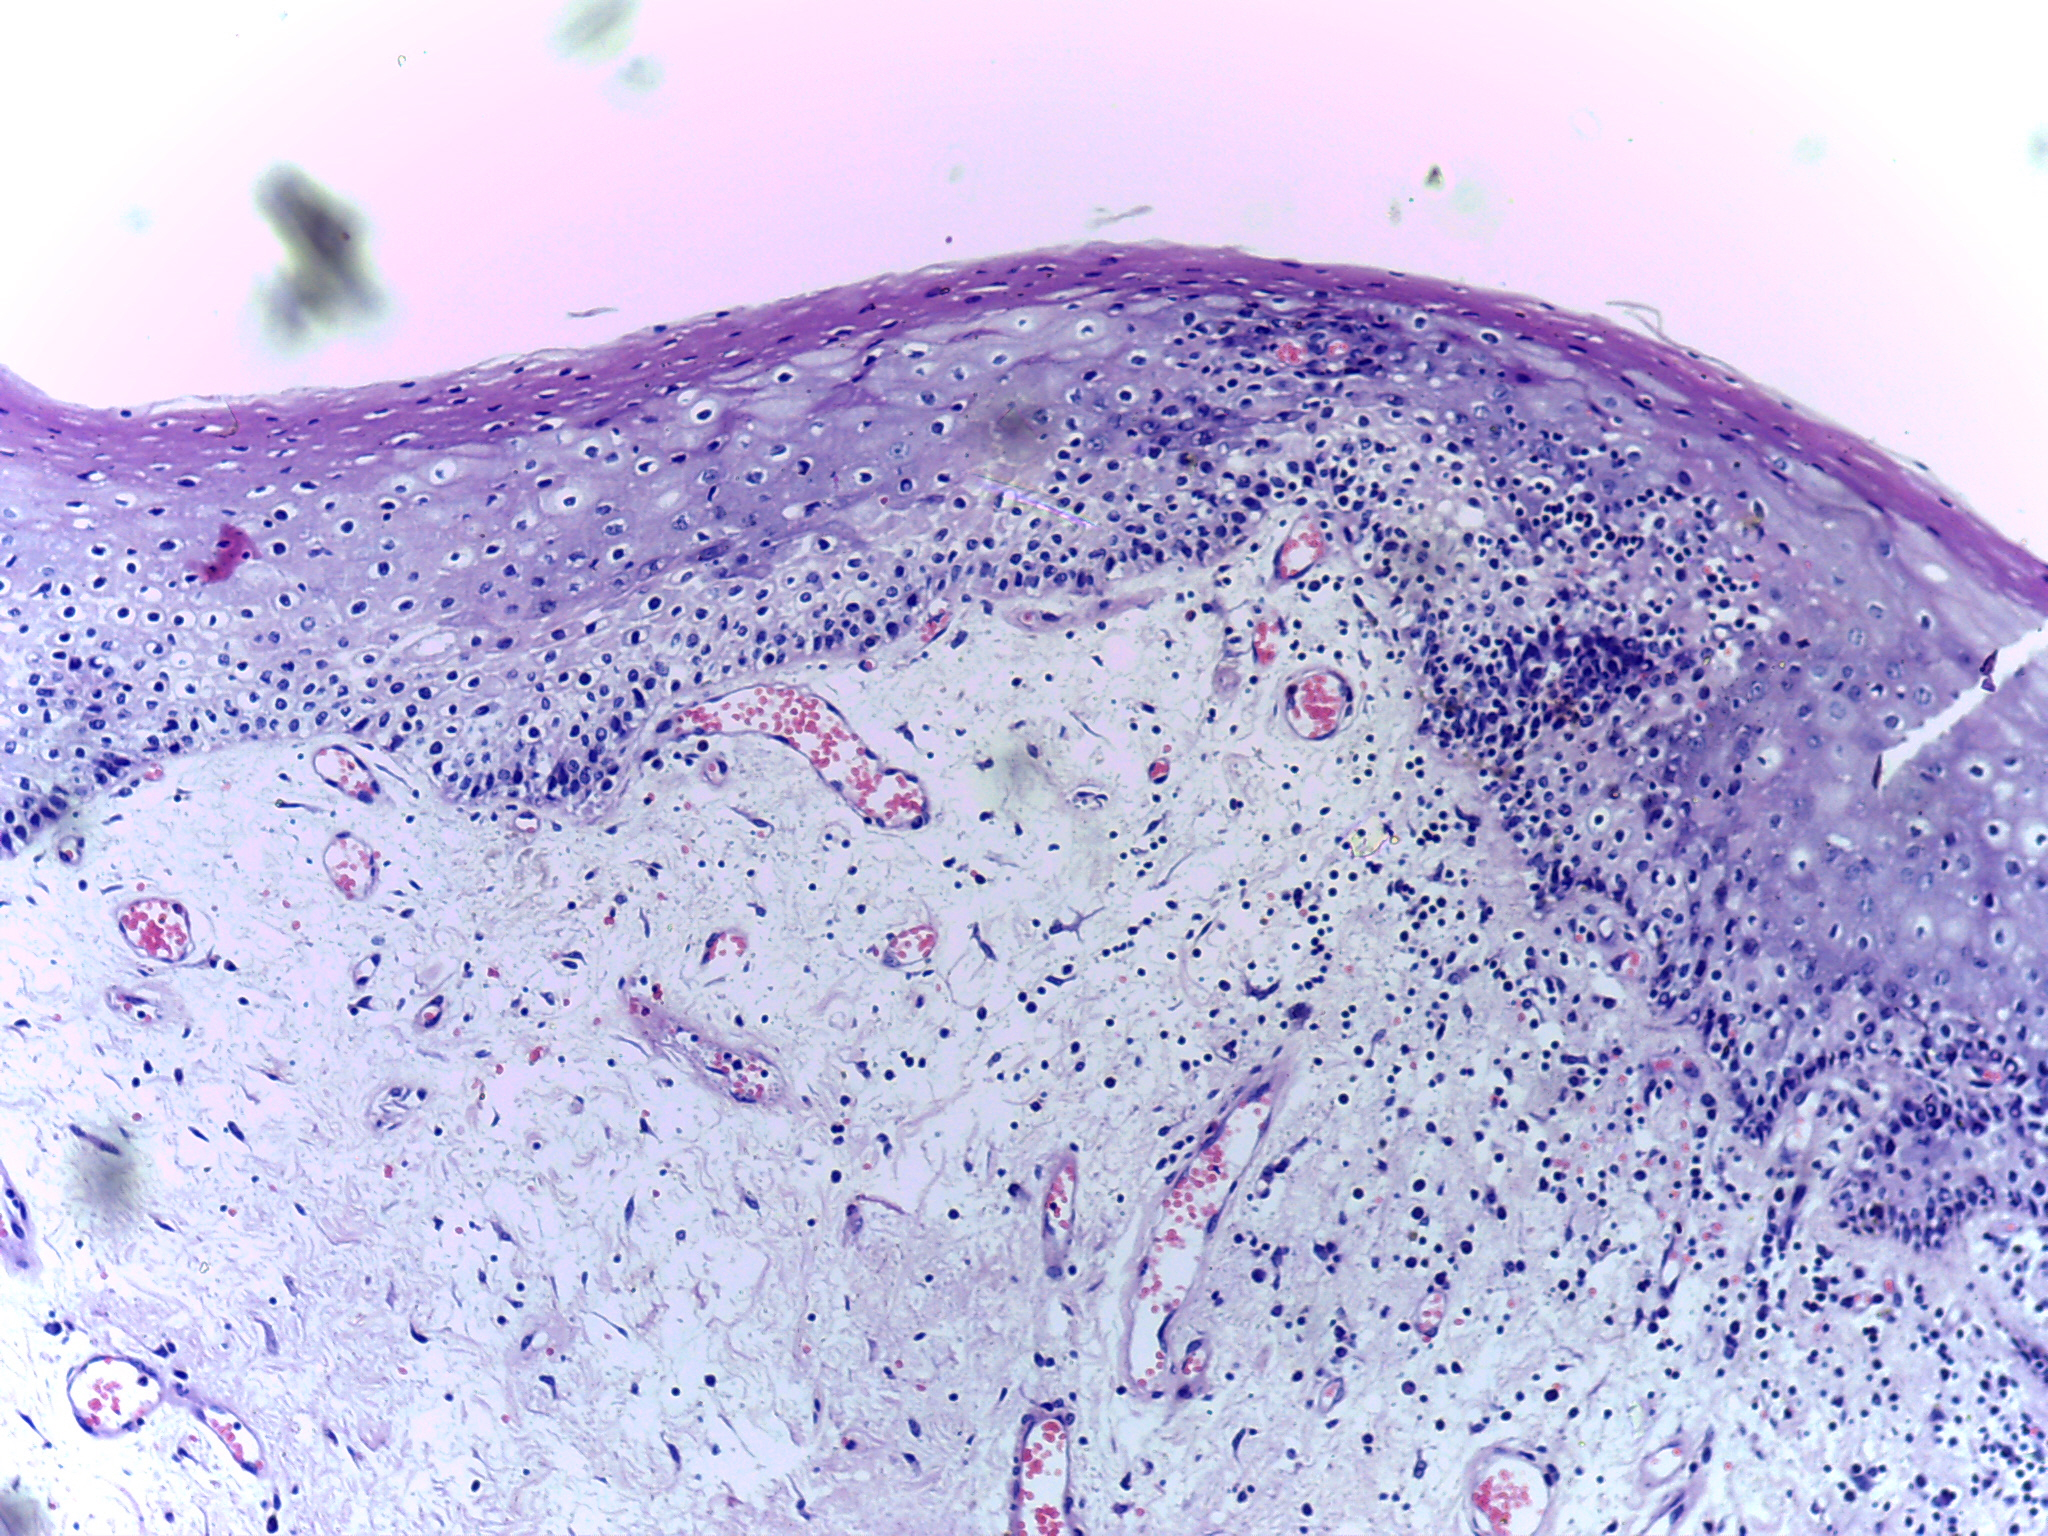
Diagnosis: OSCC